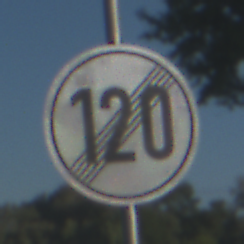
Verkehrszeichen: EndeGeschwindigkeit120
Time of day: MorningAfternoon
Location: Outdoor (Nature)
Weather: Clear
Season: NotSpecified
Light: Natural